Question: I'm trying to create a layout like so:

On the left hand side I want to add an ASP.NET 'TreeView' control. Unfortunately, it seems to render as a div, so it causes a line break. I don't think I can use 'display:inline', as this doesn't seem to work:
'''
<asp:TreeView ID="TreeView1" runat="server" style="display:inline;"
onselectednodechanged="TreeView1_SelectedNodeChanged"
ontreenodepopulate="TreeView1_TreeNodePopulate"
ontreenodeexpanded="TreeView1_TreeNodeExpanded">
<SelectedNodeStyle Font-Bold="True" Font-Underline="True" />
</asp:TreeView>
'''
My markup is as follows:
'''
<div id="mainDiv">
<div id="filters">
</div>
<div id="dMiddle">
<span id="sTreeView">
<asp:TreeView ID="TreeView1" runat="server" style="display:inline;"
onselectednodechanged="TreeView1_SelectedNodeChanged"
ontreenodepopulate="TreeView1_TreeNodePopulate"
ontreenodeexpanded="TreeView1_TreeNodeExpanded">
<SelectedNodeStyle Font-Bold="True" Font-Underline="True" />
</asp:TreeView>
</span>
<span id="sGrid">eventually a grid...</span>
</div>
</div>
'''
The issue is the 'TreeView' causes a line break instead of staying in its span (or div or wherever I put it).
Is there any way around this?
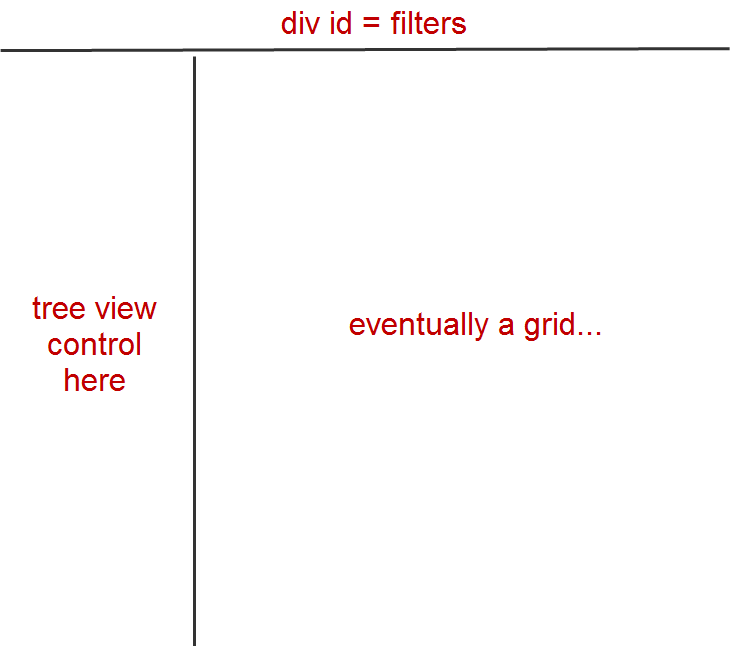
Answer: I would just use three '<div>'s (rather than the '<span>'s you have now). Like this:
'''
<div id="mainDiv">
<div id="filters">
Some other stuff goes up here
</div>
<div id="dMiddle">
<asp:TreeView ID="TreeView1" runat="server"
onselectednodechanged="TreeView1_SelectedNodeChanged"
ontreenodepopulate="TreeView1_TreeNodePopulate"
ontreenodeexpanded="TreeView1_TreeNodeExpanded">
<SelectedNodeStyle Font-Bold="True" Font-Underline="True" />
</asp:TreeView>
</div>
<div id="sGrid">
Eventually a Grid goes here
</div>
</div>
'''
Then all you need is a little CSS on your '<div>'s:
'''
#sGrid, #dMiddle { display:inline-block; }
#dMiddle { float:left; }
'''
The first line there makes sure your dMiddle and sGrid '<div>'s stay on the same line together (no forced line break).
The second line is optional, and just floats the 'TreeView''s '<div>' to the left (It seems to line the two inline '<divs>'s up nicely).